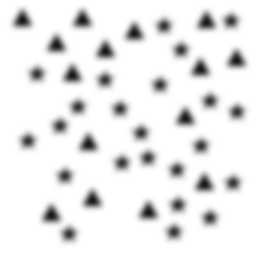
Squares: 0
Triangles: 15
Stars: 23
Total shapes: 38